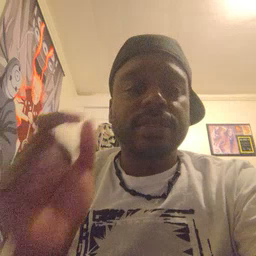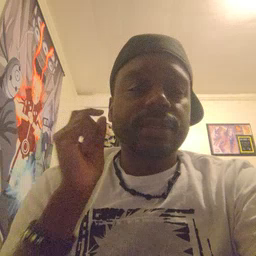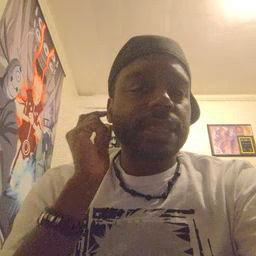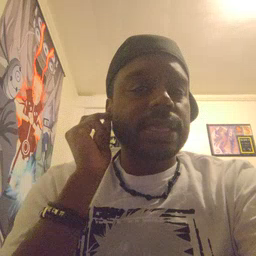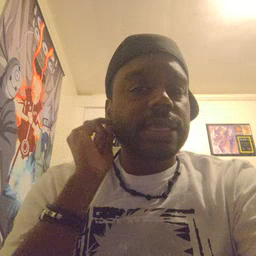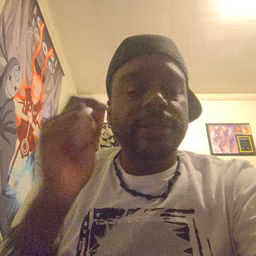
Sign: ear